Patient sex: M
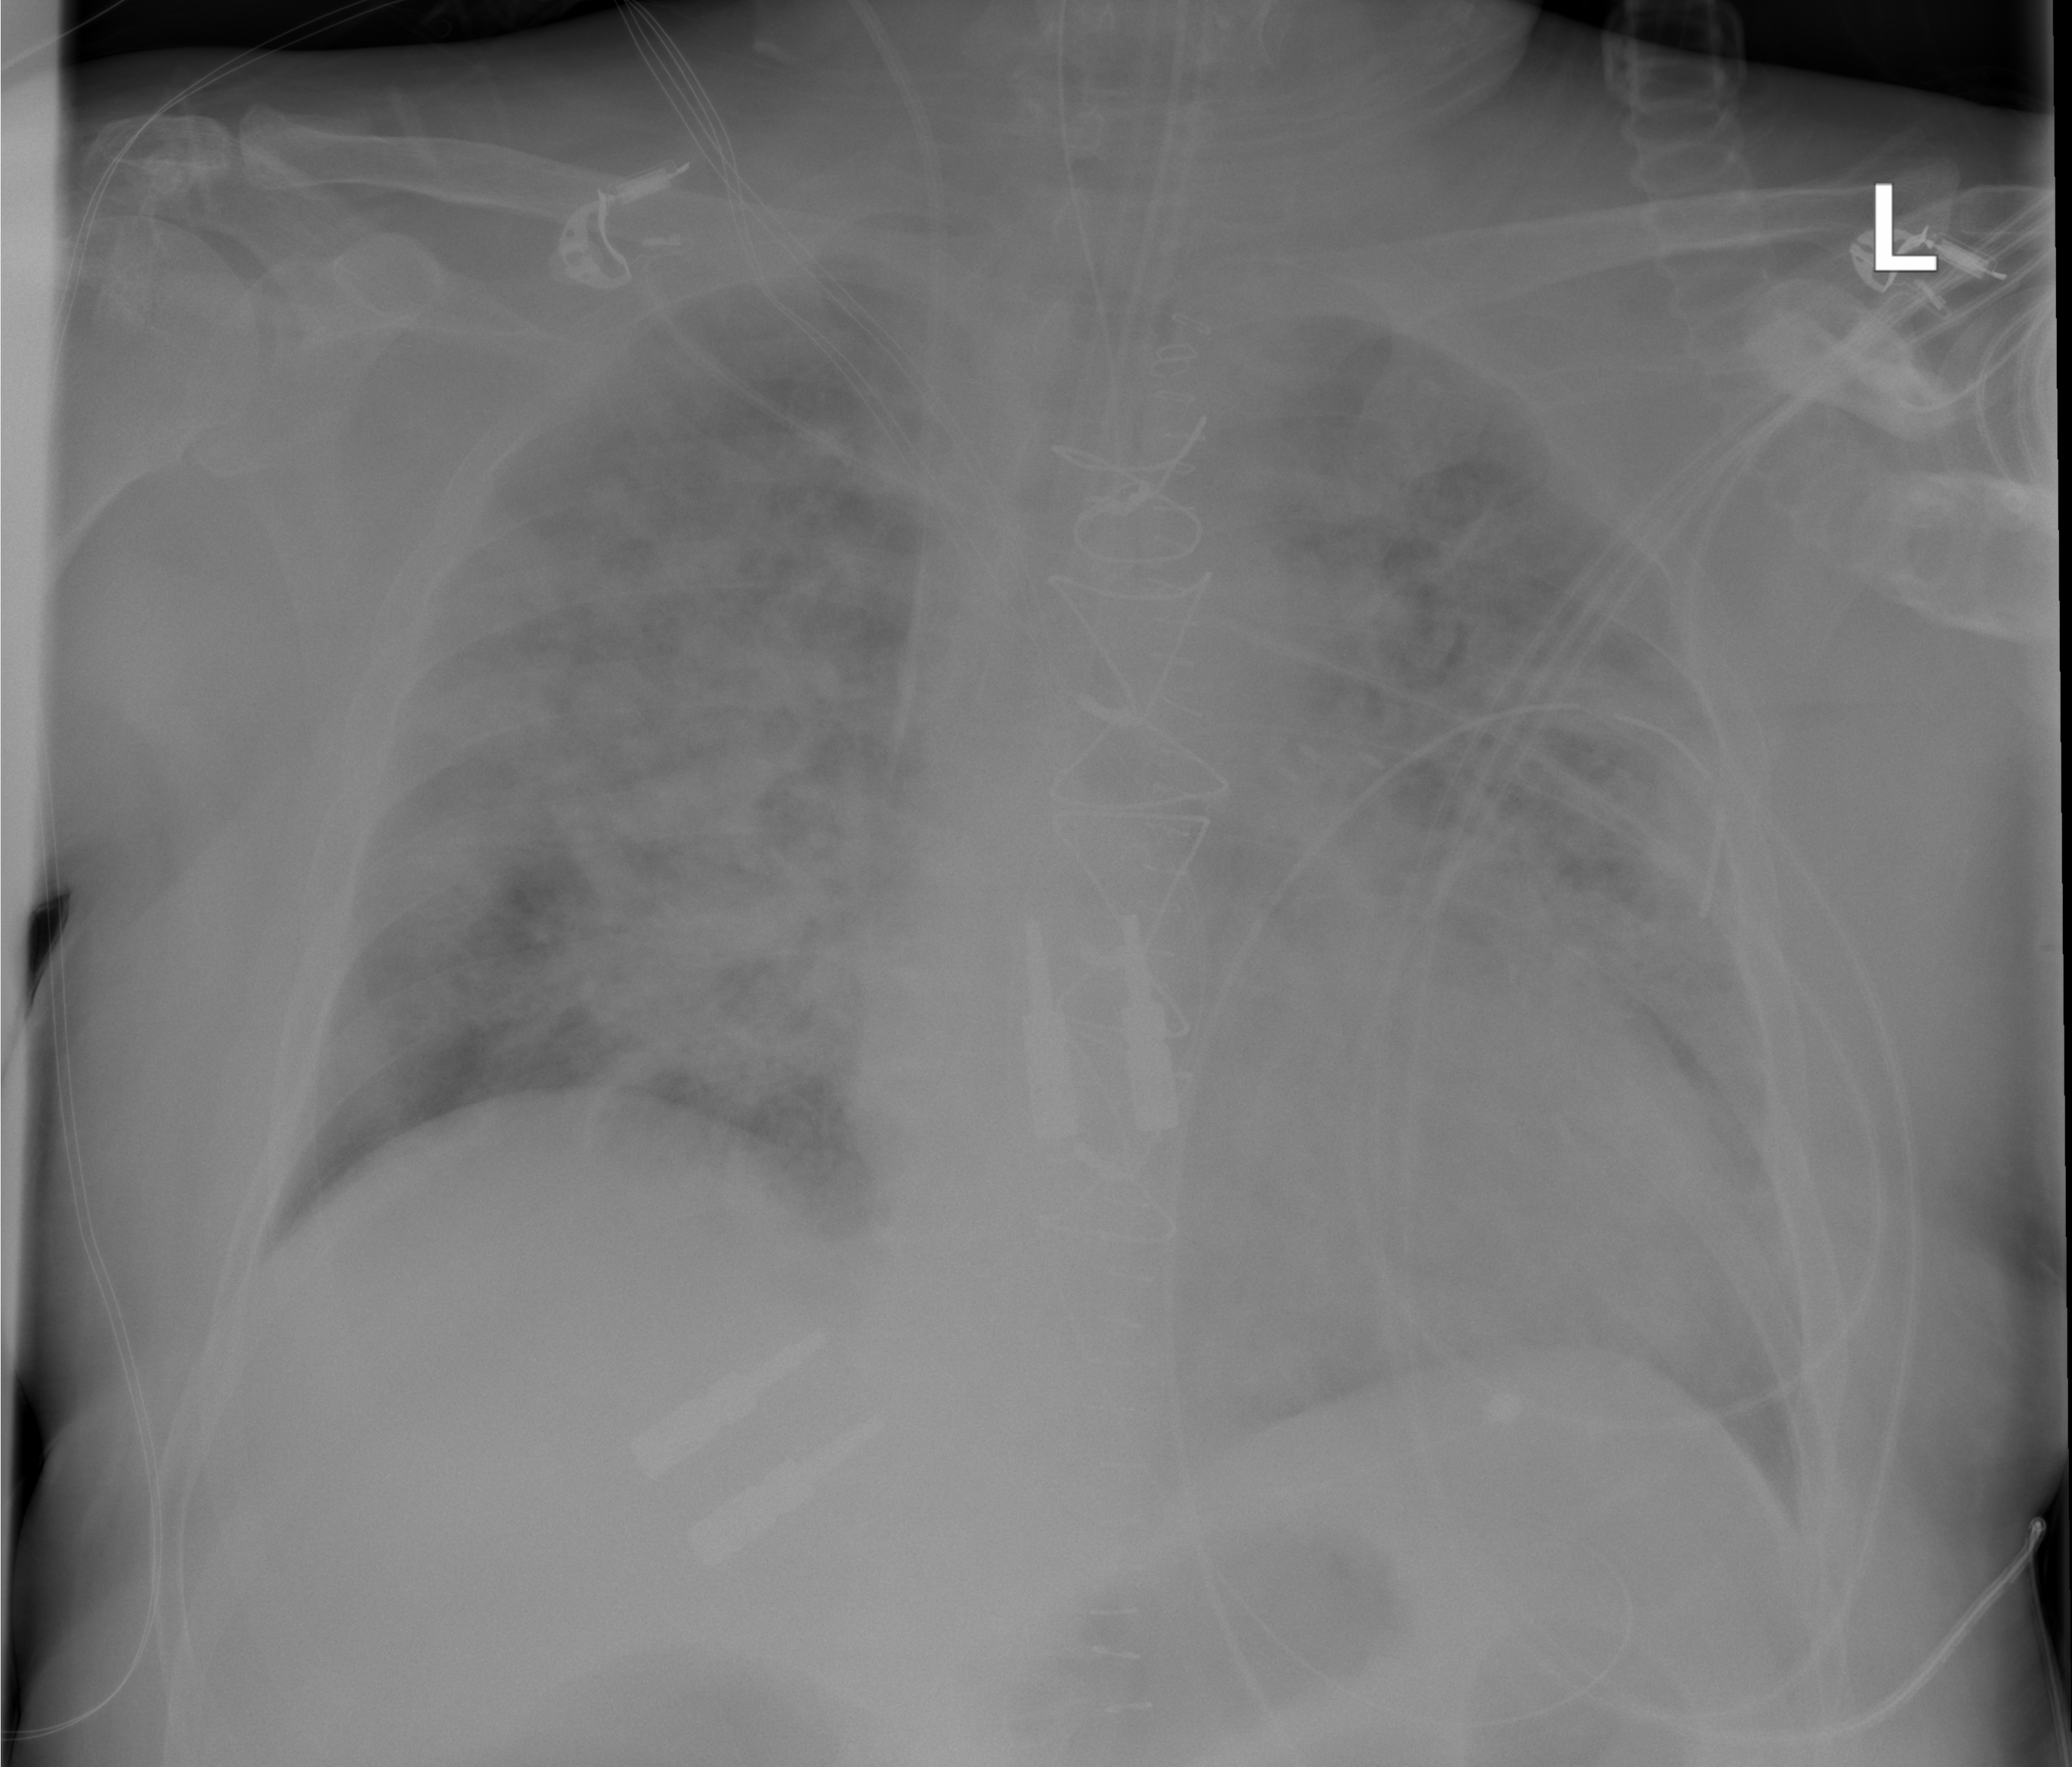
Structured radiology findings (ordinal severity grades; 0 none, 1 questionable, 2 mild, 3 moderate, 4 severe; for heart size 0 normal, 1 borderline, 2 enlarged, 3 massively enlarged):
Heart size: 2
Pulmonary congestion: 4
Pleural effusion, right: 0
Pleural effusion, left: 0
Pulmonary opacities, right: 4
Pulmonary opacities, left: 4
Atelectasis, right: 0
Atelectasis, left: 0